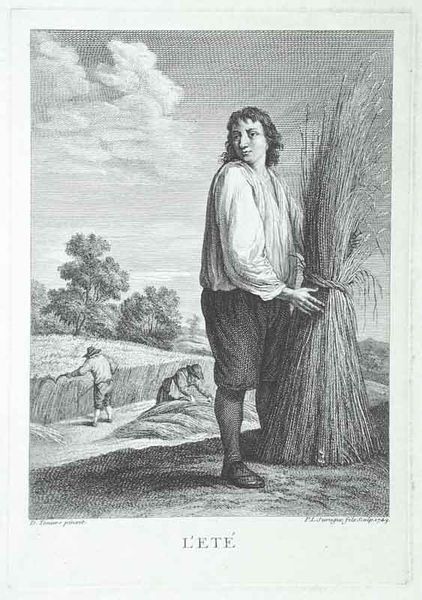
Titel: L'eté
Künstler: Pierre Louis Surugue
Standort: Karlsruhe
Institution: Staatliche Kunsthalle Karlsruhe
Schlagwörter: baum, berg, dunkel, hand, himmel, kopf, laub, mann, schatten, weiß, wolken, bäume, frauen, landschaft, menschen, frankreich, frau, grau, haar, hell, hintergrund, hut, licht, männer, nase, schwarz, skizze, stroh, vordergrund, zeichnung, blick, tuch, wiese, wolke, alt, hemd, hose, jung, arme, band, bluse, falten, gesicht, halten, mensch, stehen, ärmel, bildnis, holland, hände, portrait, porträt, signatur, erde, feld, ferne, gräser, halme, horizont, hügel, natur, windmühle, sonne, sträucher, boden, land, haare, lange haare, familie, vater, blatt, pflanzen, frontal, locken, wald, arbeit, bauern, genre, landleben, lächeln, schürze, holzschnitt, schrift, sommer, italien, perspektive, schuhe, acker, arbeiten, bäuerin, bündel, ernte, feldarbeit, garben, getreide, hafer, heiß, heu, heuernte, korn, mittag, weizen, ähre, hitze, grafik, graphik, herbst, arbeiter, französisch, draussen, aufrecht, kordel, junge, bauer, kornfeld, strümpfe, tusche, knabe, fuss, bub, kohle, wolkeb, feldarbeiter, druck, lithographie, sichel, druckgrafik, schraffur, radierung, stich, kupfer, schwarzweiß, text, bleistift, schuh, sonnig, stift, junger mann, schneiden, gebunden, schnurr, gerste, ehre, büschel, kniebundhose, ähren, zeit, binden, kupferstich, jahreszeit, erschöpft, reproduktion, aufstellen, sohn, kniebund, sense, bube, bund, bäuerlich, knecht, getreidefeld, kniehose, han, strohballen, kalender, ernten, helfer, jahreszeiten, maht, mähen, schnitter, weizenfeld, farm, getreideernte, kornernte, senner, kalenderblatt, garbe, hend, riese, gebündelt, ackern, ehren, zeitalter, solken, roggen, ären, reife, bündeln, landmann, hemdn, spanen, wiese gras, landbau, 19. jahrhundert, graphiki, garben binden, mäöhen, baum wolke, strohernte, lete, männer weizen, l'ete, ete, strogh, bündelö, sennen, gras wiese, rüchek, rfgg, kupferstuch, gebpndelt, garve stich, stich ernte, französsich, puppen setzen, lhlj, strohbund